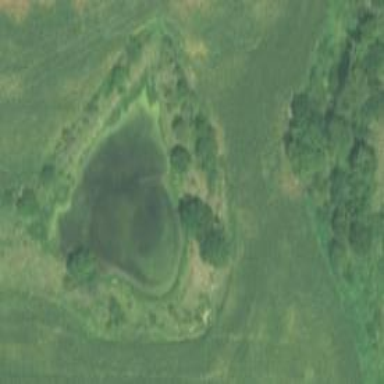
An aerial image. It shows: Peaceful pond surrounded by nature.